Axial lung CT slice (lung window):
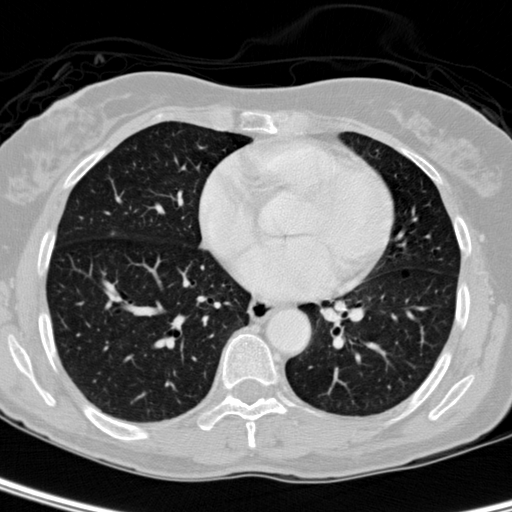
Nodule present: no